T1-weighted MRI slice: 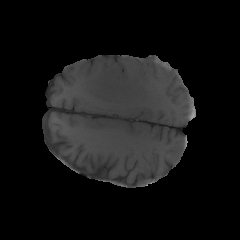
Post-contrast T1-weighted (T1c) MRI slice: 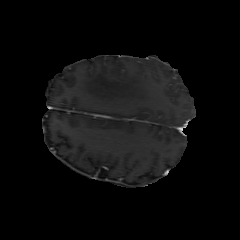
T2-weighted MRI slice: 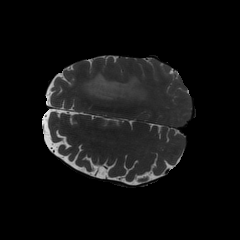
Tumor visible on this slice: yes